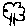
Label: tree